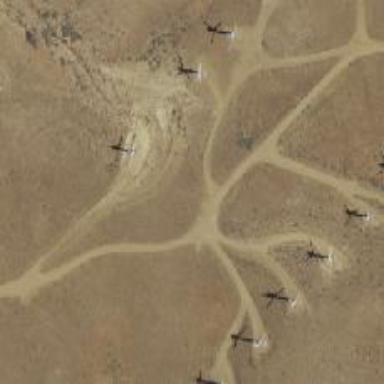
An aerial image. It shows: Wind power generator.